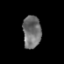
Tissue: prostate
Cell type: Fibroblasts
Senescence score: 0.6935
Nuclear area (px): 582
Mean DAPI intensity: 111.241